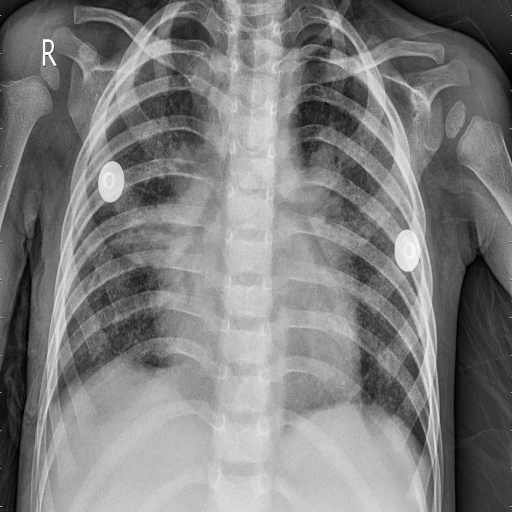
Finding: PNEUMONIA